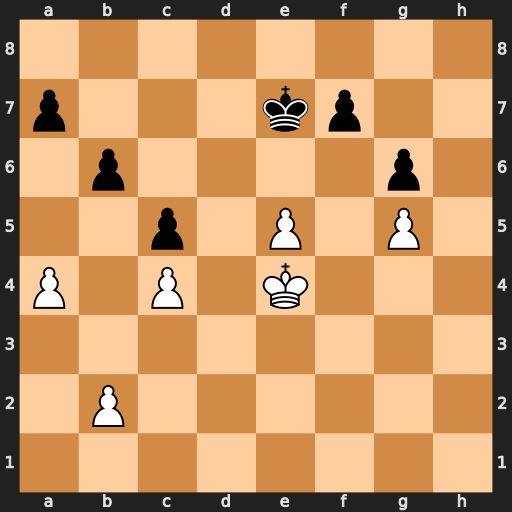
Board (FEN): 8/p3kp2/1p4p1/2p1P1P1/P1P1K3/8/1P6/8
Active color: w
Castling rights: -
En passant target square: -
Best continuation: Kd5 Kd7 a5